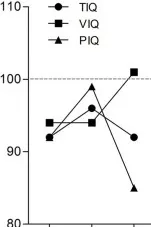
Clinical timeline, IQ, and EEG. (B) IQ progression by Wechsler intelligence scale for children. Total IQ (TIQ), verbal IQ (VIQ), and performance IQ (PIQ) at the age of 6, 8, and 13. The average score for the test is 100, and any score between 90 and 109 is considered to be in the average intelligence range.
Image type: pathology (immunostaining)